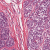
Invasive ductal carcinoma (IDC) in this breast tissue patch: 0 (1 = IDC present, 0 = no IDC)